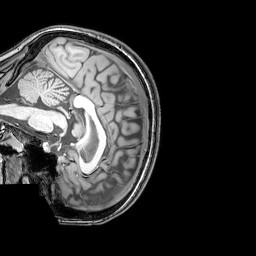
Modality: T1w
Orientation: sagittal
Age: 22
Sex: female
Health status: healthy
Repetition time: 0.081 s
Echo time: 0.037 s